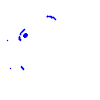
Particle: kaon